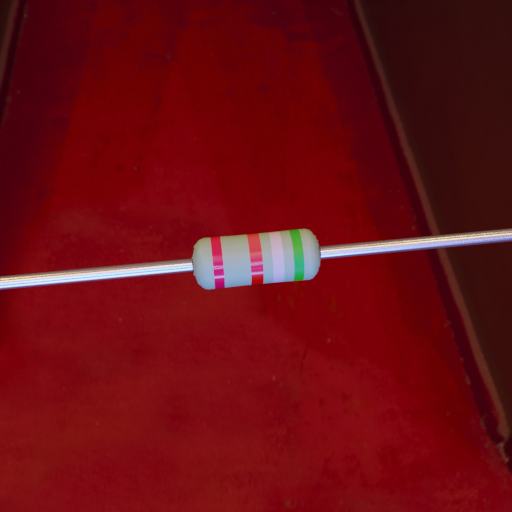
Resistor colour bands (in order): red, red, silver, green